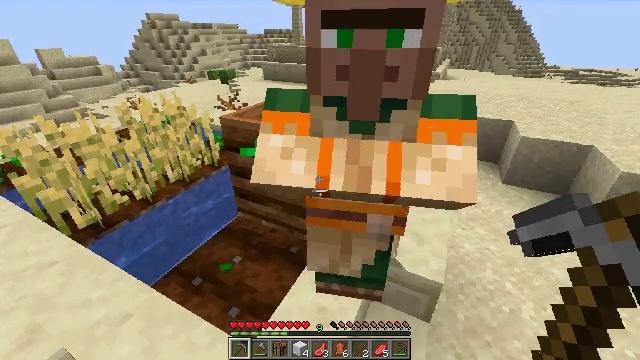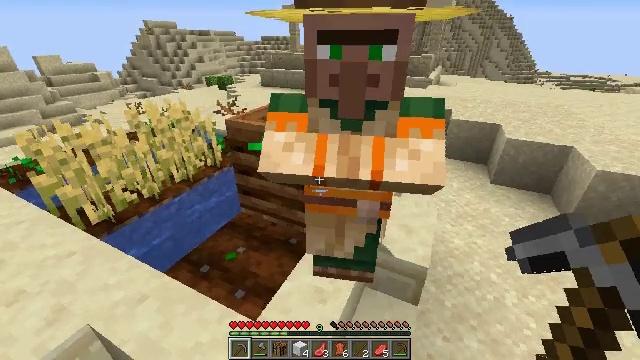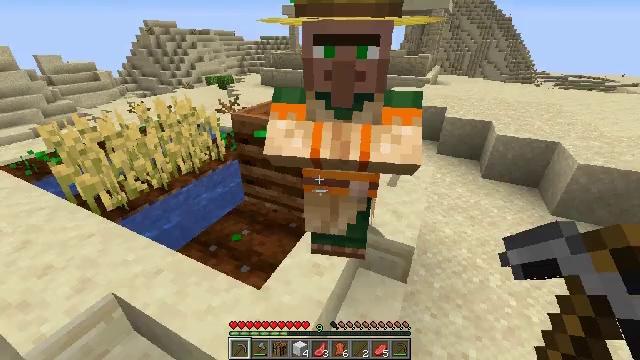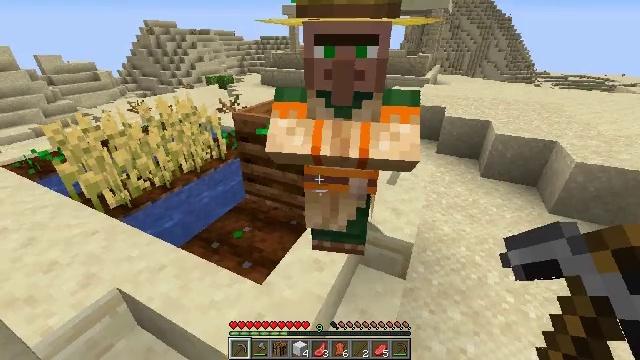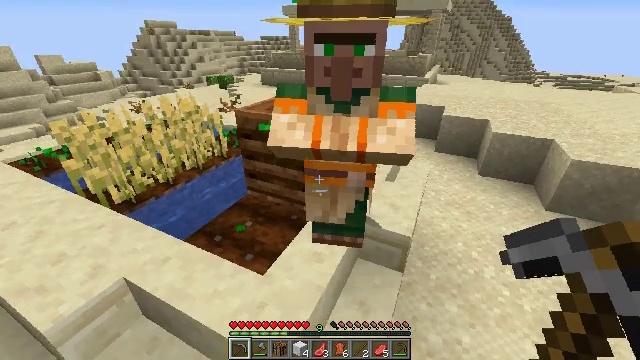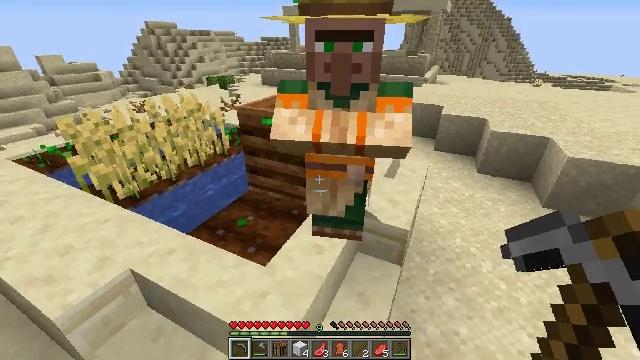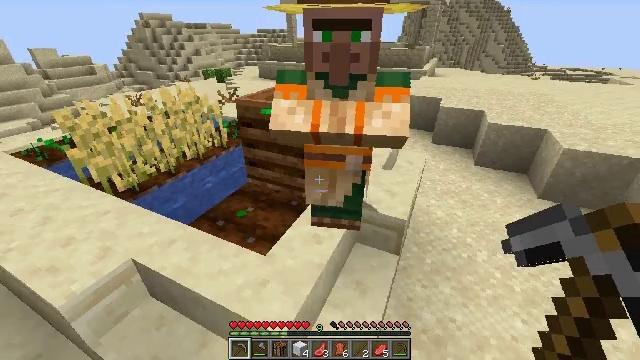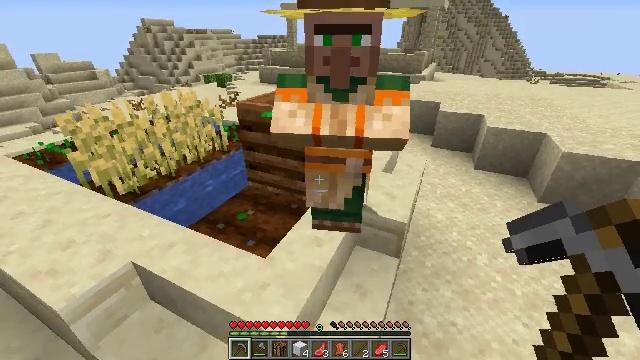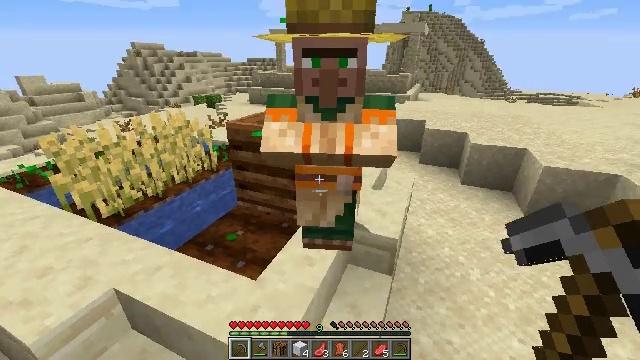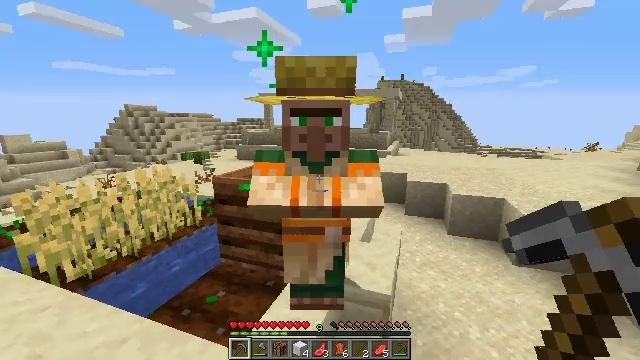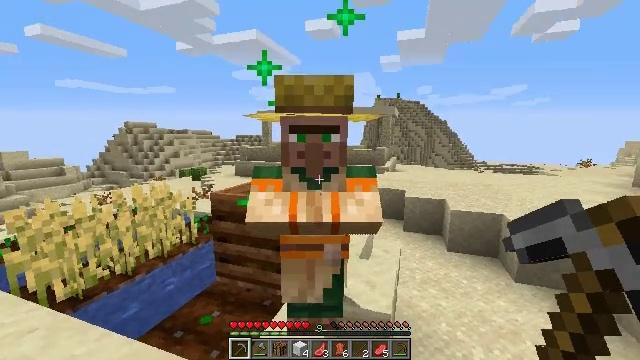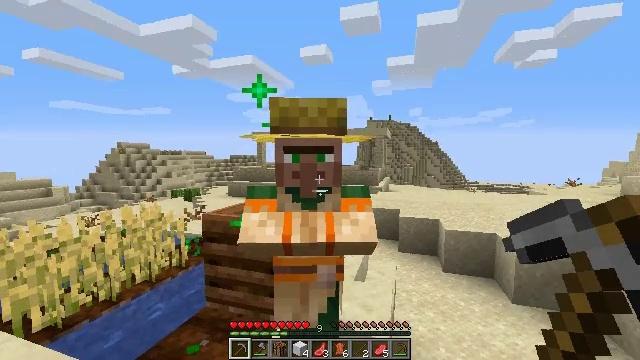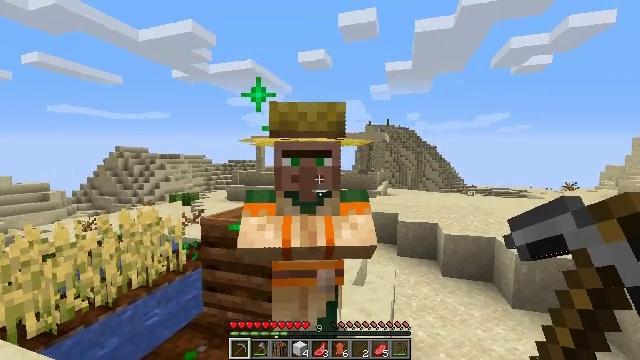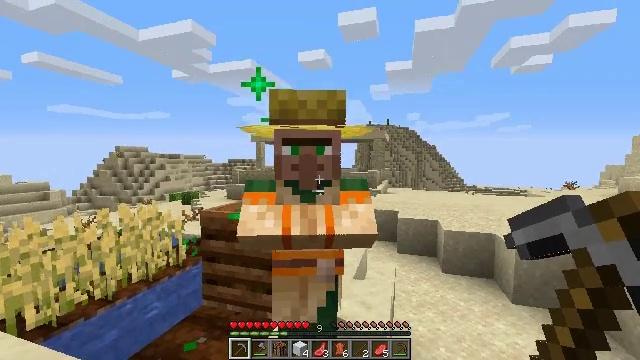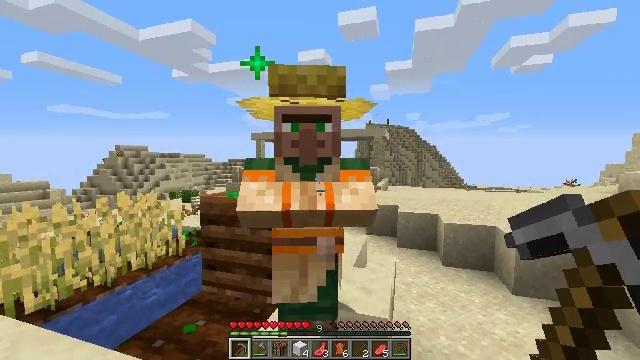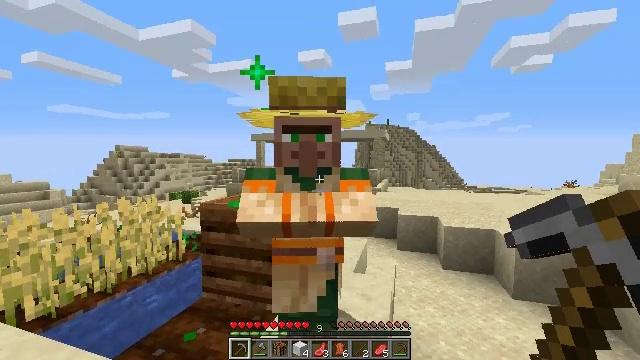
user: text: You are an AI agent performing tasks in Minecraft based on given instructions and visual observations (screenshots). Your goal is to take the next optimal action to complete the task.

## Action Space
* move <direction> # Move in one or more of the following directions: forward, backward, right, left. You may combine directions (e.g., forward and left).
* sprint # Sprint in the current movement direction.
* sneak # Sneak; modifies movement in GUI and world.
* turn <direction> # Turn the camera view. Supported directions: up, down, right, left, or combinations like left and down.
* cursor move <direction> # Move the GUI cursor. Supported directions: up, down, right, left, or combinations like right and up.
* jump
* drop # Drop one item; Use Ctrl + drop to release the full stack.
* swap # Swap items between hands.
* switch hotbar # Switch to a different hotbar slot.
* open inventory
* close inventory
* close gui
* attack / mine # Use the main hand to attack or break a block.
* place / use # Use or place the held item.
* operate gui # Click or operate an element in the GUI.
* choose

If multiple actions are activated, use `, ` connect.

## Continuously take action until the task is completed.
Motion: motion action
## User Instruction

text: Use the crafting table to make a cookie.
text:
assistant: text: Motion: move back, turn up
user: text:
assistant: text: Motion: move back
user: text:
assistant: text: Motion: no_op
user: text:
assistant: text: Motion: no_op
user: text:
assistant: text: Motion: no_op
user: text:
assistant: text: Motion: turn down
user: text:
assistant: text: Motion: no_op
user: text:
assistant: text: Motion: turn right and up
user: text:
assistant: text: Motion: turn right and up
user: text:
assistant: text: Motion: turn up
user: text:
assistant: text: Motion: turn right and up
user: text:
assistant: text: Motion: sneak
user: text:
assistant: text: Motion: sneak
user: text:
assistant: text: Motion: no_op
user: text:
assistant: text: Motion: no_op
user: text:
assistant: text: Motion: no_op
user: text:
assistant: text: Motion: no_op
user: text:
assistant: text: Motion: no_op
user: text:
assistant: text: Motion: sneak
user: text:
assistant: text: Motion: sneak
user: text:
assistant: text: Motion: sneak
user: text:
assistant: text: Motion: no_op
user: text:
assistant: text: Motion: no_op
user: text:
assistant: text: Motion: no_op
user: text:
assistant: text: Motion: no_op
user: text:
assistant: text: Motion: no_op
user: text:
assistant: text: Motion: no_op
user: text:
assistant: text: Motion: no_op
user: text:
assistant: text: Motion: no_op
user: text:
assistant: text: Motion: no_op